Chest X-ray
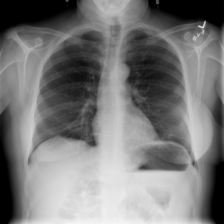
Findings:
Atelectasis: negative
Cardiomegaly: negative
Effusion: negative
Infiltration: positive
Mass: negative
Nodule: negative
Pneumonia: negative
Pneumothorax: negative
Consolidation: negative
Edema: negative
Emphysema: negative
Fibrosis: negative
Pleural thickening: negative
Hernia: negative